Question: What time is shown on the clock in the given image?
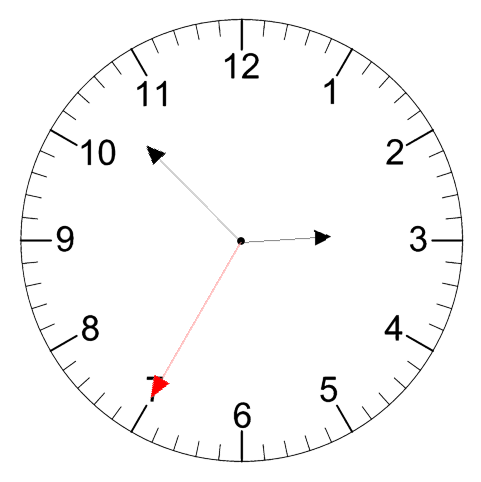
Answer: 02:52:35